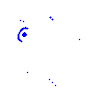
Particle: electron